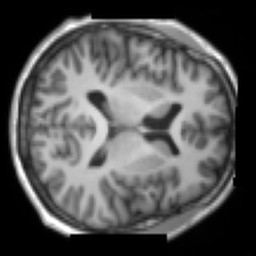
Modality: T1w
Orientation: axial